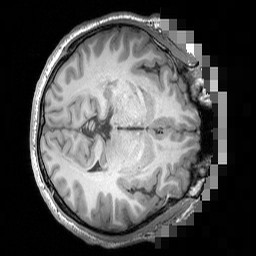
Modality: T1w
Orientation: axial
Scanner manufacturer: siemens
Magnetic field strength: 3 T
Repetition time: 1.5 s
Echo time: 0.00291 s